Aerial crown-view tile of a tropical tree (Barro Colorado Island, Panama), acquired 20241216:
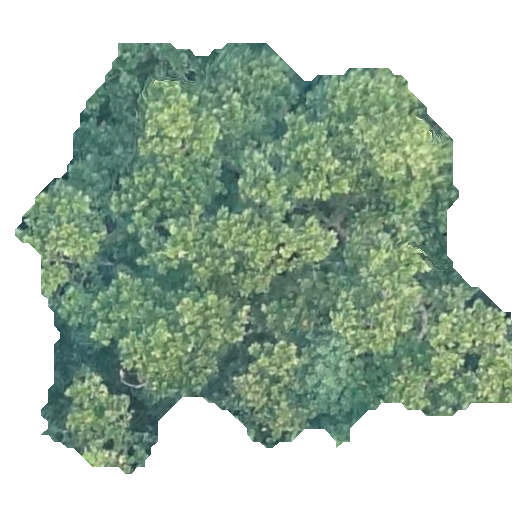
Species: Anacardium excelsum
GBIF accepted scientific name: Anacardium excelsum
Crown area: 217.534 m²